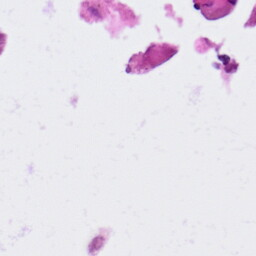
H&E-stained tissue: Lung